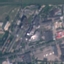
Land use / land cover class: Industrial